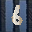
Label: 6